Question: I am trying to run the sample Android app of the Google Calendar API. Eclipse tells me that the SDK emulator is not compatible with my code, while it is happy with my real device running the same version of Android. I am probably missing something obvious here, but just cannot figure out what.
Thanks in advance for helping

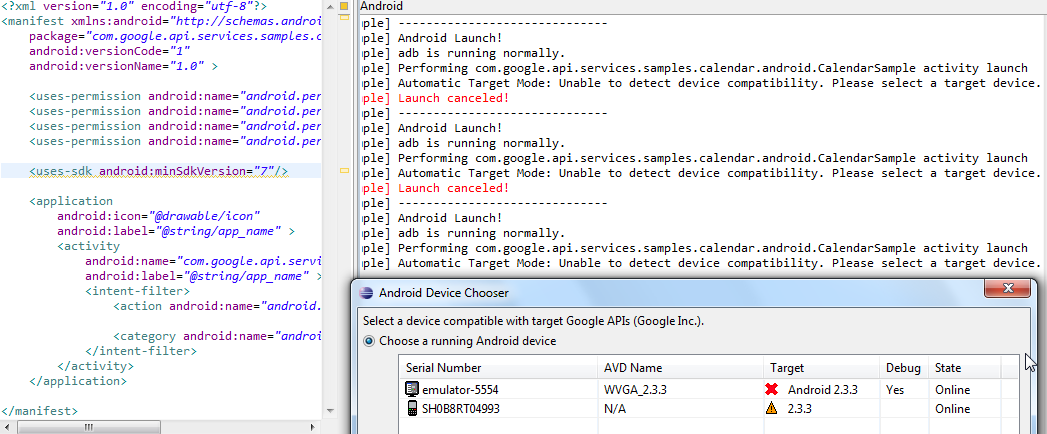
Answer: The obvious thing that you are missing is that you need the 'Google APIs 2.3.3' version, not the 'Android 2.3.3' version as the later does not contain components such as the .